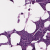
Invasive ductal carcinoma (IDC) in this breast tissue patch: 1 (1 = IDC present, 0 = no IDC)